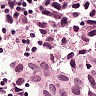
Metastatic tissue present: yes